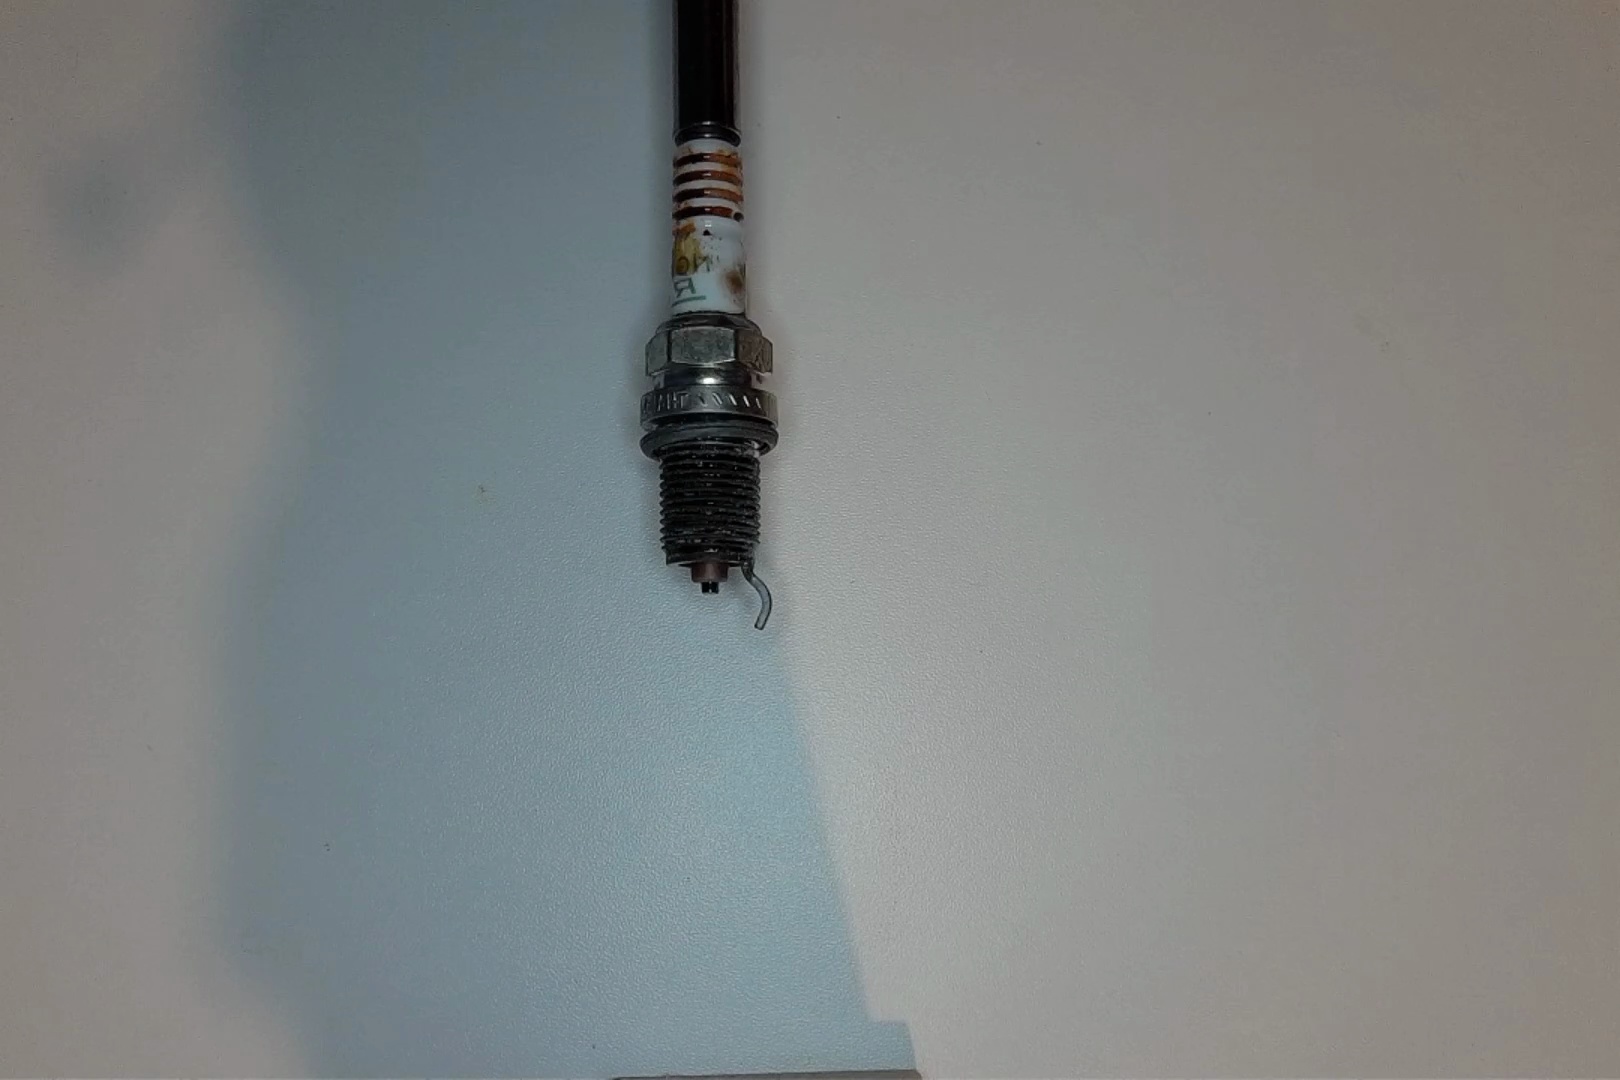
Label: anomaly